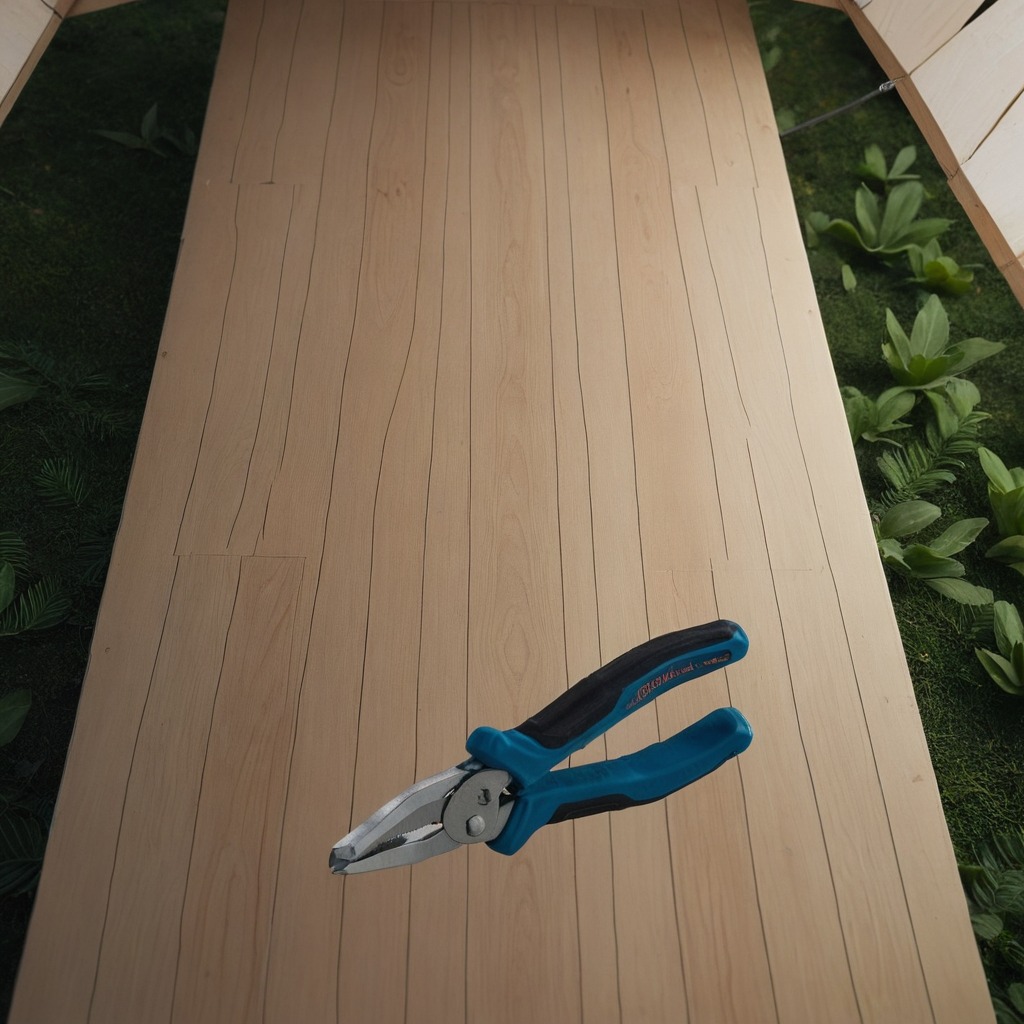
A plier is lying on the wooden table inside a jungle field workshop tent humid ambient light worn but